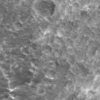
Label: not_dusty